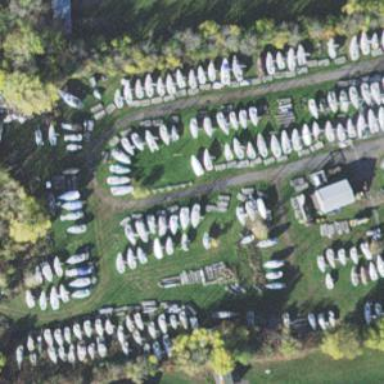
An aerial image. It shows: Boatyard along the waterway.